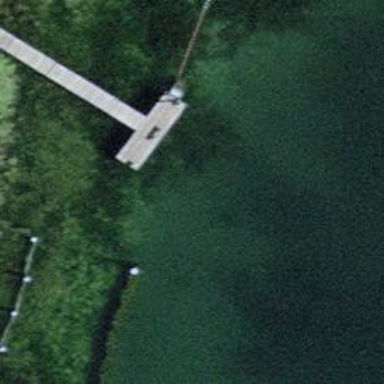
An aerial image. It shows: Man-made pier.